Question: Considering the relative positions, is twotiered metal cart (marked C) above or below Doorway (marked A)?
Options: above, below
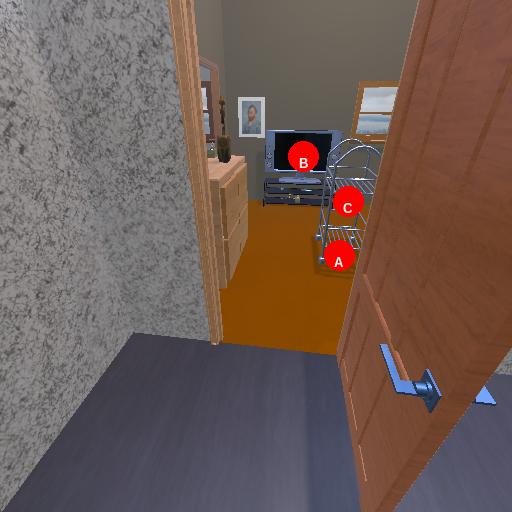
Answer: above